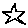
Label: star